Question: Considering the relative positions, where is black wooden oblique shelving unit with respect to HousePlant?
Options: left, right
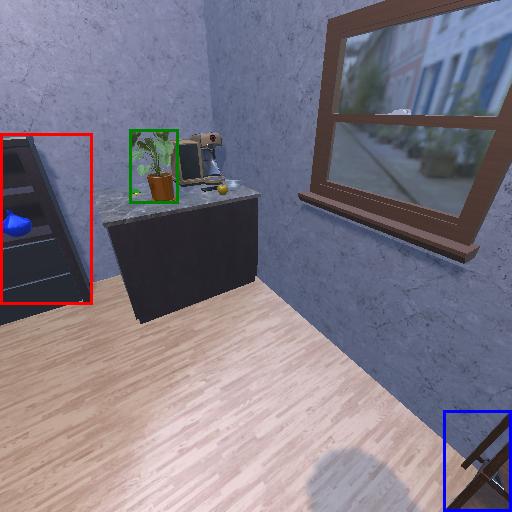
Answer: left